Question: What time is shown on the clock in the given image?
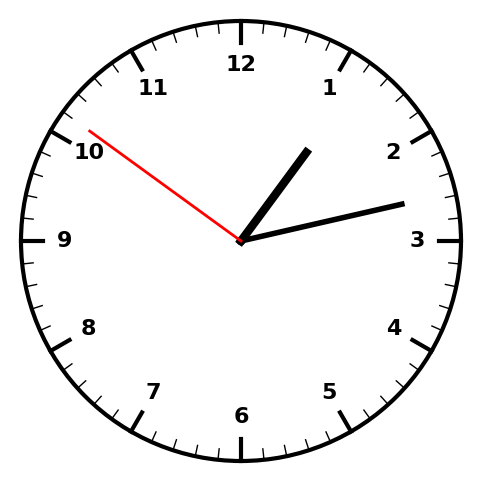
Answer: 01:12:51